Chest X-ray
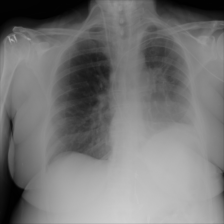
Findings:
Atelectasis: negative
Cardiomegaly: negative
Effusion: negative
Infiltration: negative
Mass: negative
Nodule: negative
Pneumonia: negative
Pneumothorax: negative
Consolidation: negative
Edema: negative
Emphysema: negative
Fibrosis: negative
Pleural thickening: negative
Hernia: negative